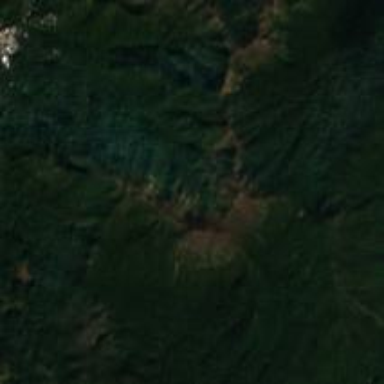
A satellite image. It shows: Majestic peak in the wilderness.